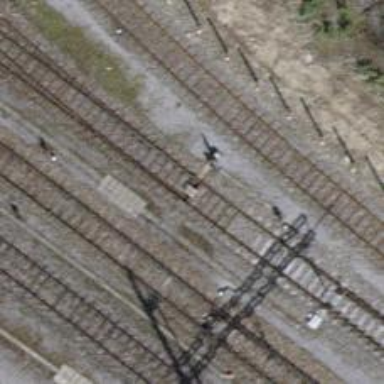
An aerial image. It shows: Railway switch.